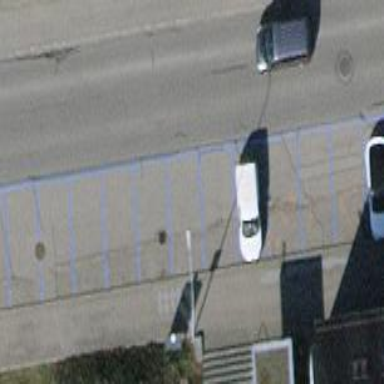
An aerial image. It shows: Parking area with asphalt surface.